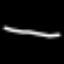
Label: line